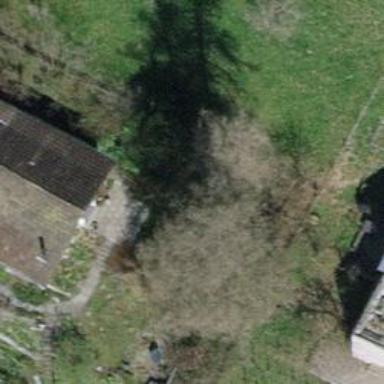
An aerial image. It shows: Beautiful tree in nature.